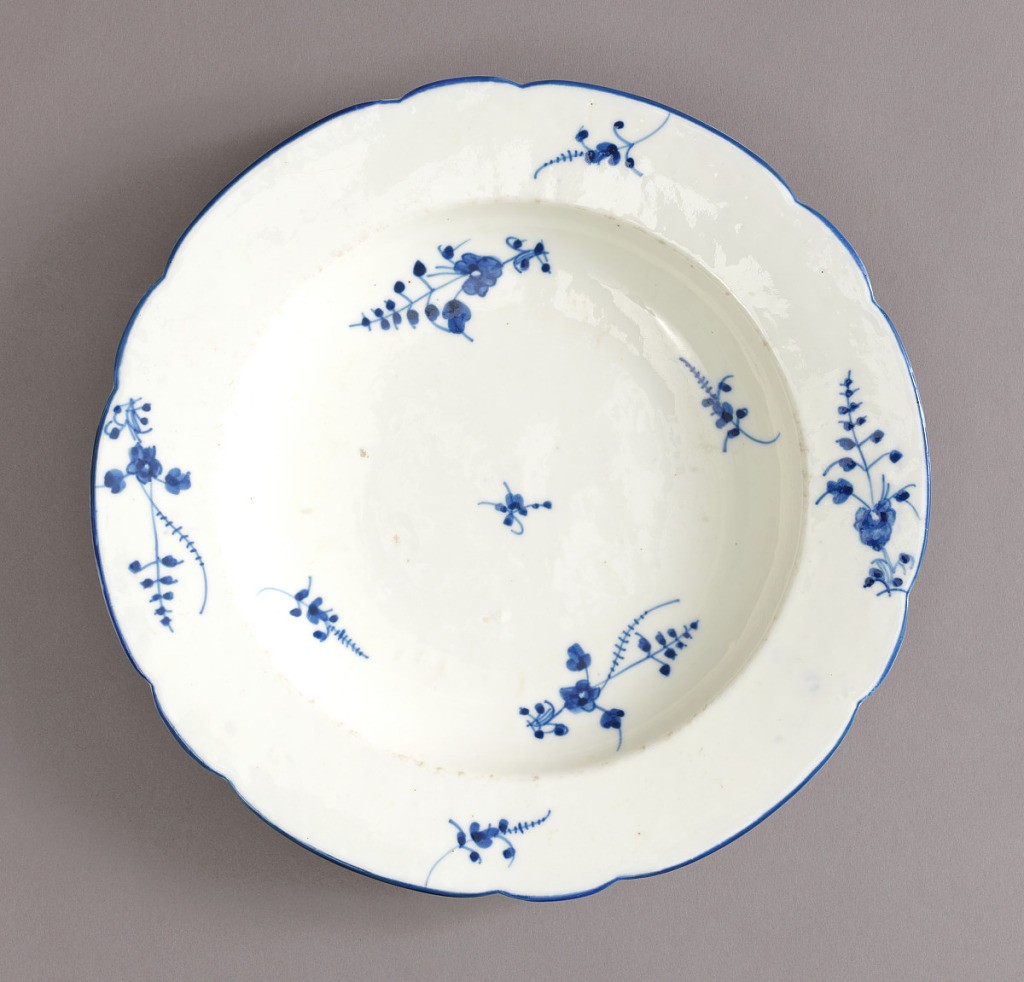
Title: Soup Plate (One of a Pair)
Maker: Chantilly Porcelain Manufactory, French, active ca. 1725 - ca. 1789
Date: ca. 1770
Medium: soft paste porcelain, vitreous enamel
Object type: plate
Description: Straight marly with shaped edge, with underglaze blue line. Sprigs of flowers in underglaze blue in cavetto and on marly.